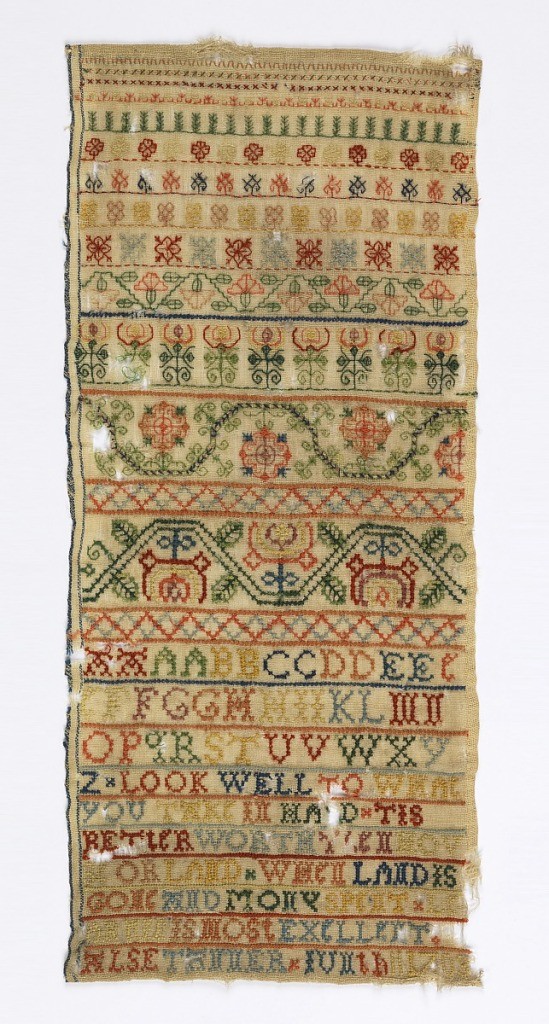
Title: Sampler
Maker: Alls Tanner, English
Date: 1703
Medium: wool embroidery on wool foundation Technique: cross, montenegrin cross, eyelet, and double running stitches
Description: Made by the maker of 1941-69-60. Here the name is spelt 'Alse'. Cross borders with ornament, alphabet and verse.